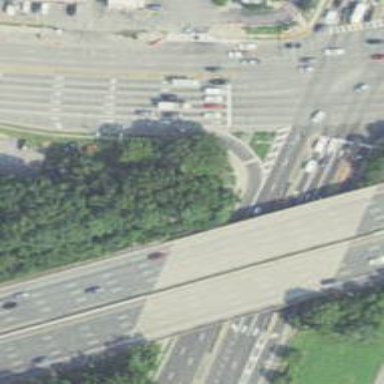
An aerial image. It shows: Asphalt road with primary link designation.